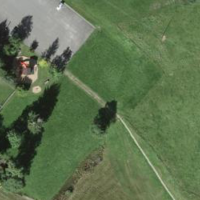
EUNIS habitat code: 26
Species observed at this site:
Carpinus betulus
Cirsium palustre